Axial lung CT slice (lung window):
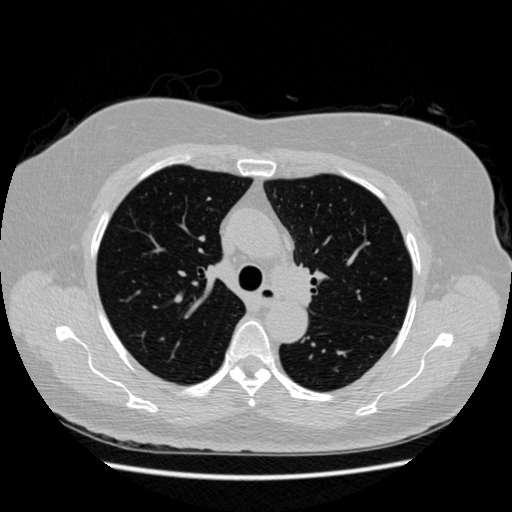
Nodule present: no